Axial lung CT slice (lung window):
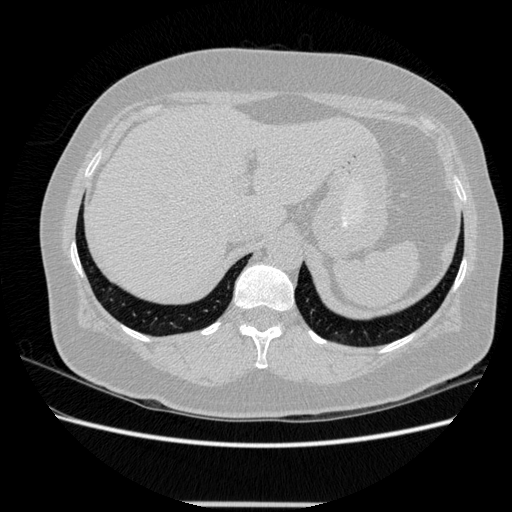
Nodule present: no